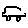
Label: car